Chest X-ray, PA view. Patient: 71 years old, sex F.
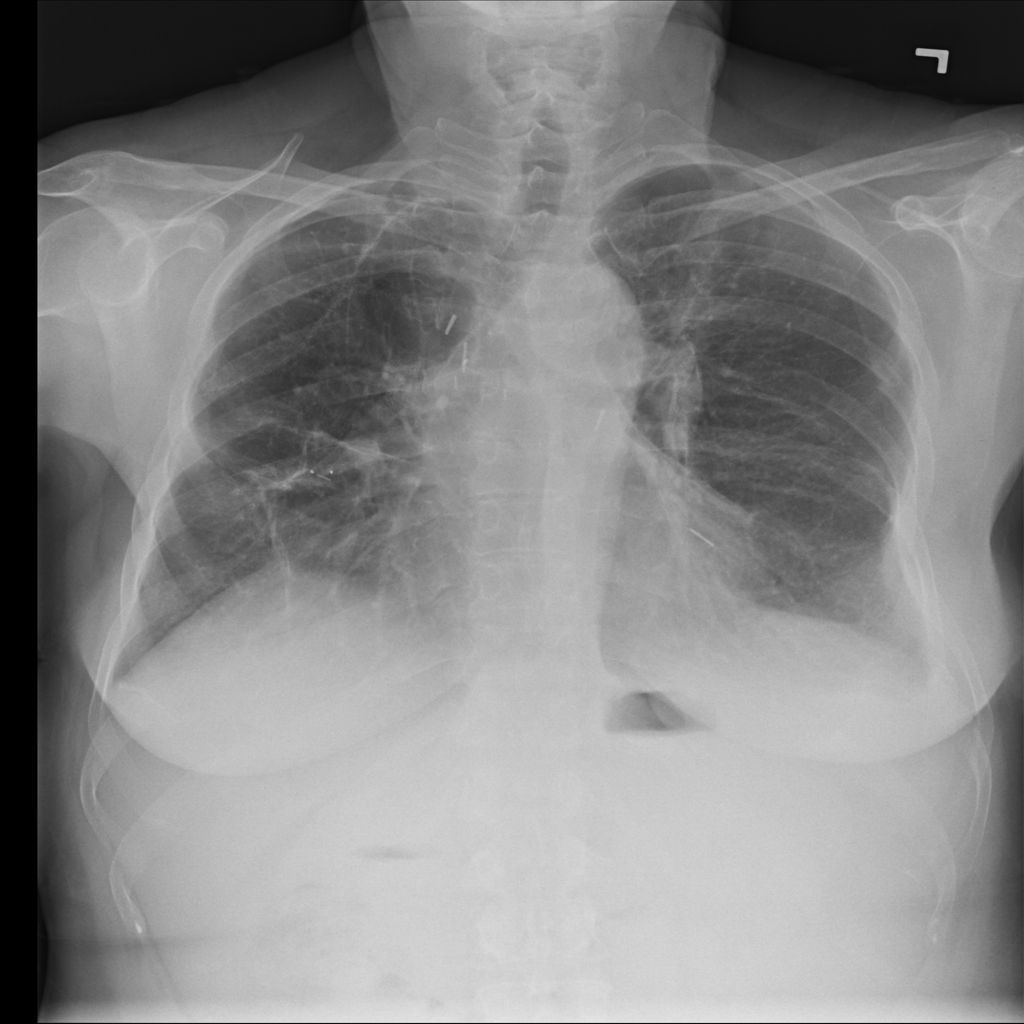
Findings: Effusion, Pneumothorax